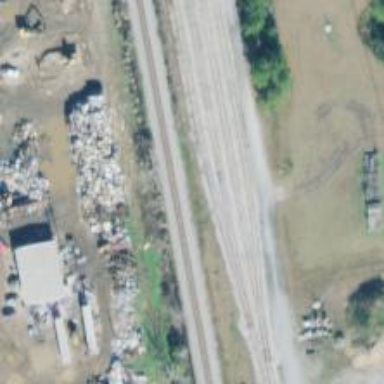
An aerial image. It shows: Railway spur service line used for aggregate transportation.